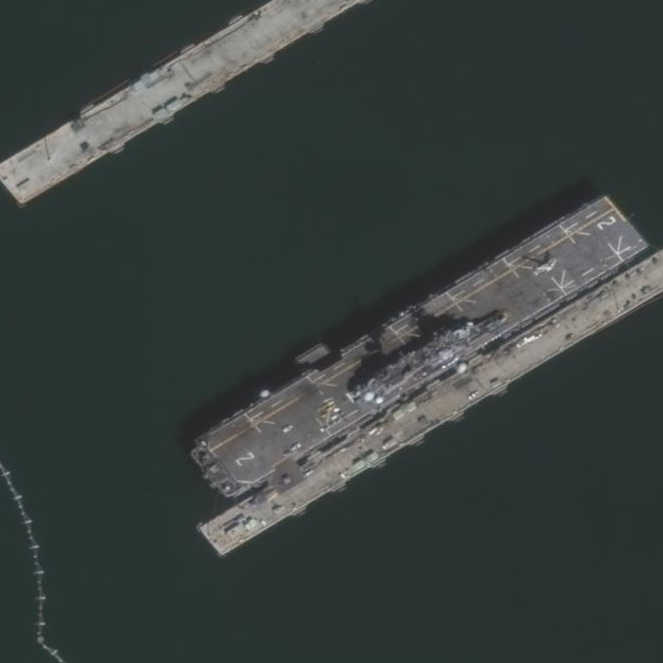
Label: Wasp-class_assault_ship